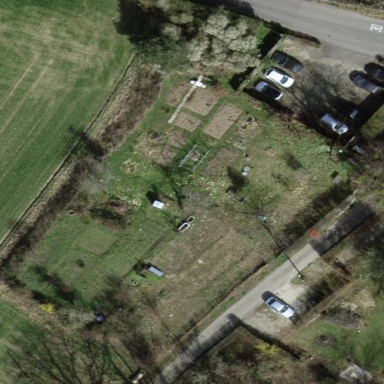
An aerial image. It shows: Garden area designated for leisure land.